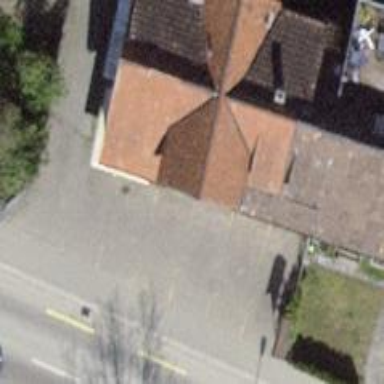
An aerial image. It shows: Restaurant.